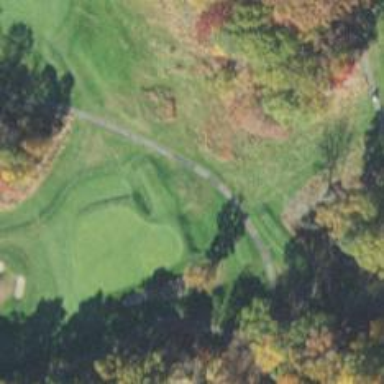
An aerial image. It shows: Golf tee.